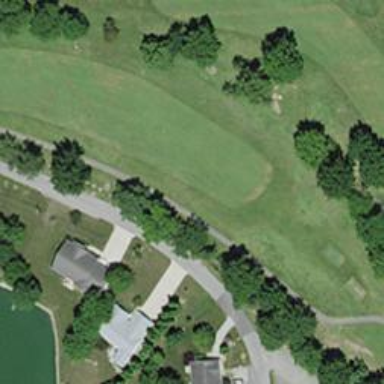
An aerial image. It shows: View of golf hole.